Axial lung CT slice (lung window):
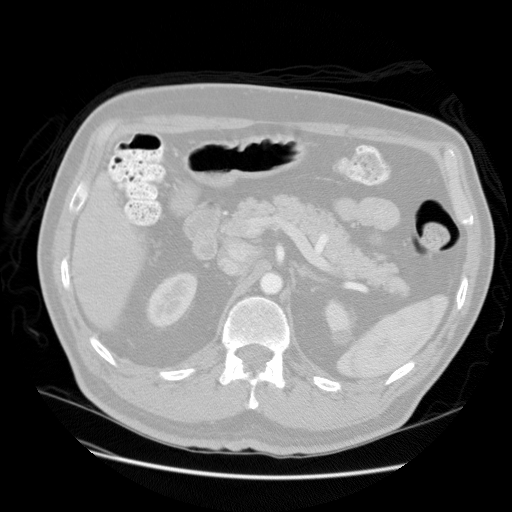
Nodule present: no